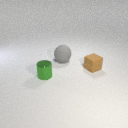
small brown rubber cube behind small green metal cylinder